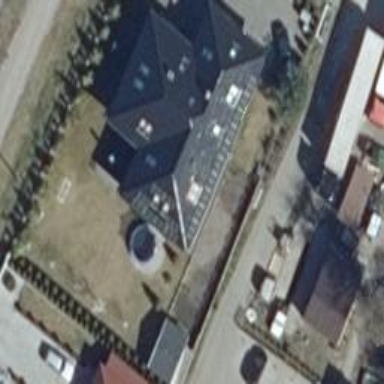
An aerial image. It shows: Residential building.